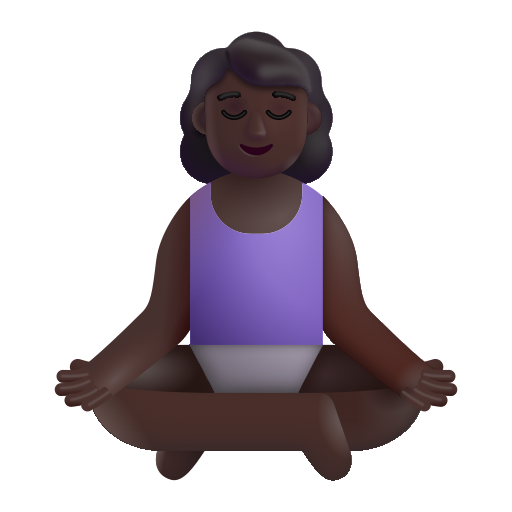
woman in lotus position color dark